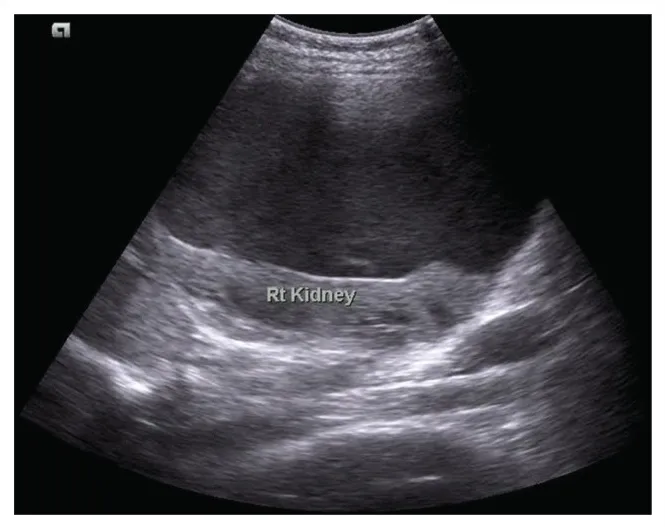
Sagittal ultrasound image of the right kidney depicting a large perirenal hypoechoic fluid collection with hyperechoic internal echoes compatible with complex fluid. Associated medial displacement and compression of the right kidney. Similar findings were seen on the contralateral side (not shown).
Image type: radiology (ultrasound)